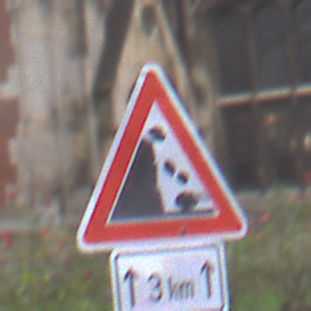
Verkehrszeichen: SteinschlagLinks
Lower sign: LaengeEinerStrecke2
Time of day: Midday
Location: Outdoor (Urban)
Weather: Overcast
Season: NotSpecified
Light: Natural